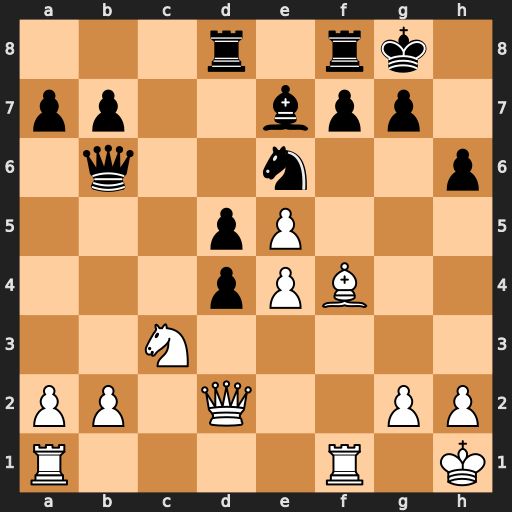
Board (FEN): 3r1rk1/pp2bpp1/1q2n2p/3pP3/3pPB2/2N5/PP1Q2PP/R4R1K
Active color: w
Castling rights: -
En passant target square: -
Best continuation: Nxd5 Rxd5 exd5 Nxf4 Qxf4